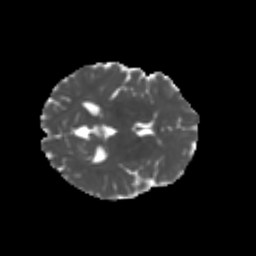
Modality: MD
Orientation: axial
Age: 21
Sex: female
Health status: healthy